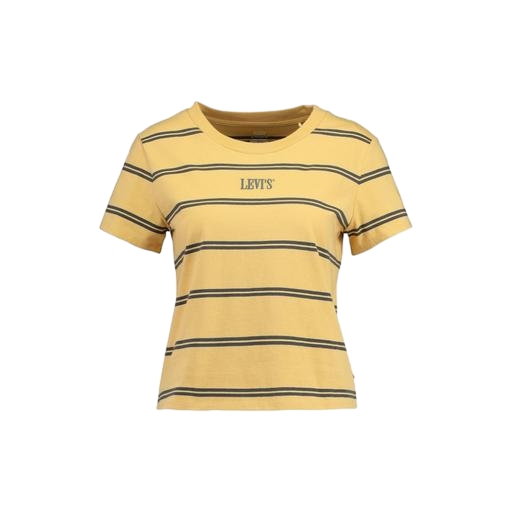
club stripe tee, slim crew tee, stripe tee, white background